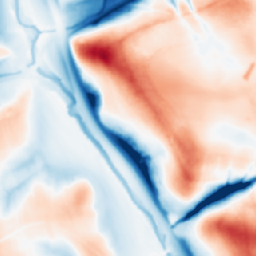
Category: multiscale
Decomposition family: dog
Decomposition parameters: sigma_low: 1
sigma_high: 20
Upsampling method: nearest
Upsampling parameters: scale: 8
Upsampling scale: 8